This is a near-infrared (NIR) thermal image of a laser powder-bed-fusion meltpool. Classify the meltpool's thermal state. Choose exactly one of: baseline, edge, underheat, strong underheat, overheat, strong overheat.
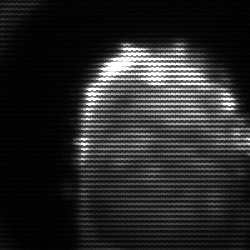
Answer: baseline